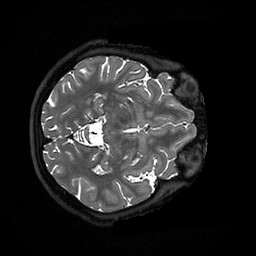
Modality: T2w
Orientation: axial
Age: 34
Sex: female
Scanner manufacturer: ge
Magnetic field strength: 3 T
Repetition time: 3.243 s
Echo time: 0.0669 s